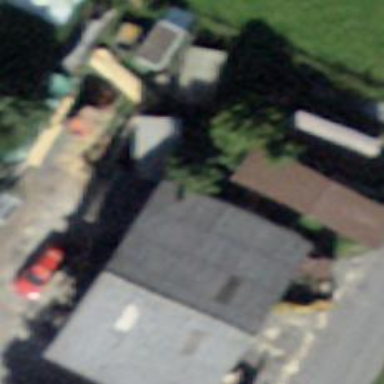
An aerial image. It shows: Rural barn.